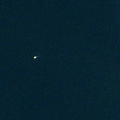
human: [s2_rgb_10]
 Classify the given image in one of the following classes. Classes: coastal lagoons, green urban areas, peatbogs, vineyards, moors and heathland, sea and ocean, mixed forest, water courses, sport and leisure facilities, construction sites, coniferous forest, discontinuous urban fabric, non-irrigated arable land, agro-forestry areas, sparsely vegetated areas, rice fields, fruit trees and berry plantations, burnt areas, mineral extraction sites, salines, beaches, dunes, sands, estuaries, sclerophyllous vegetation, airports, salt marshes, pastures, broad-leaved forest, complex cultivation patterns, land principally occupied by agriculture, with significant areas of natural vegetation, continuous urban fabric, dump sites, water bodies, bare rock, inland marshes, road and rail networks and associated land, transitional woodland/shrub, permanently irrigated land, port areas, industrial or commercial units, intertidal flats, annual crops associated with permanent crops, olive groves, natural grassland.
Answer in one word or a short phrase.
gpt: sea and ocean